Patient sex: F
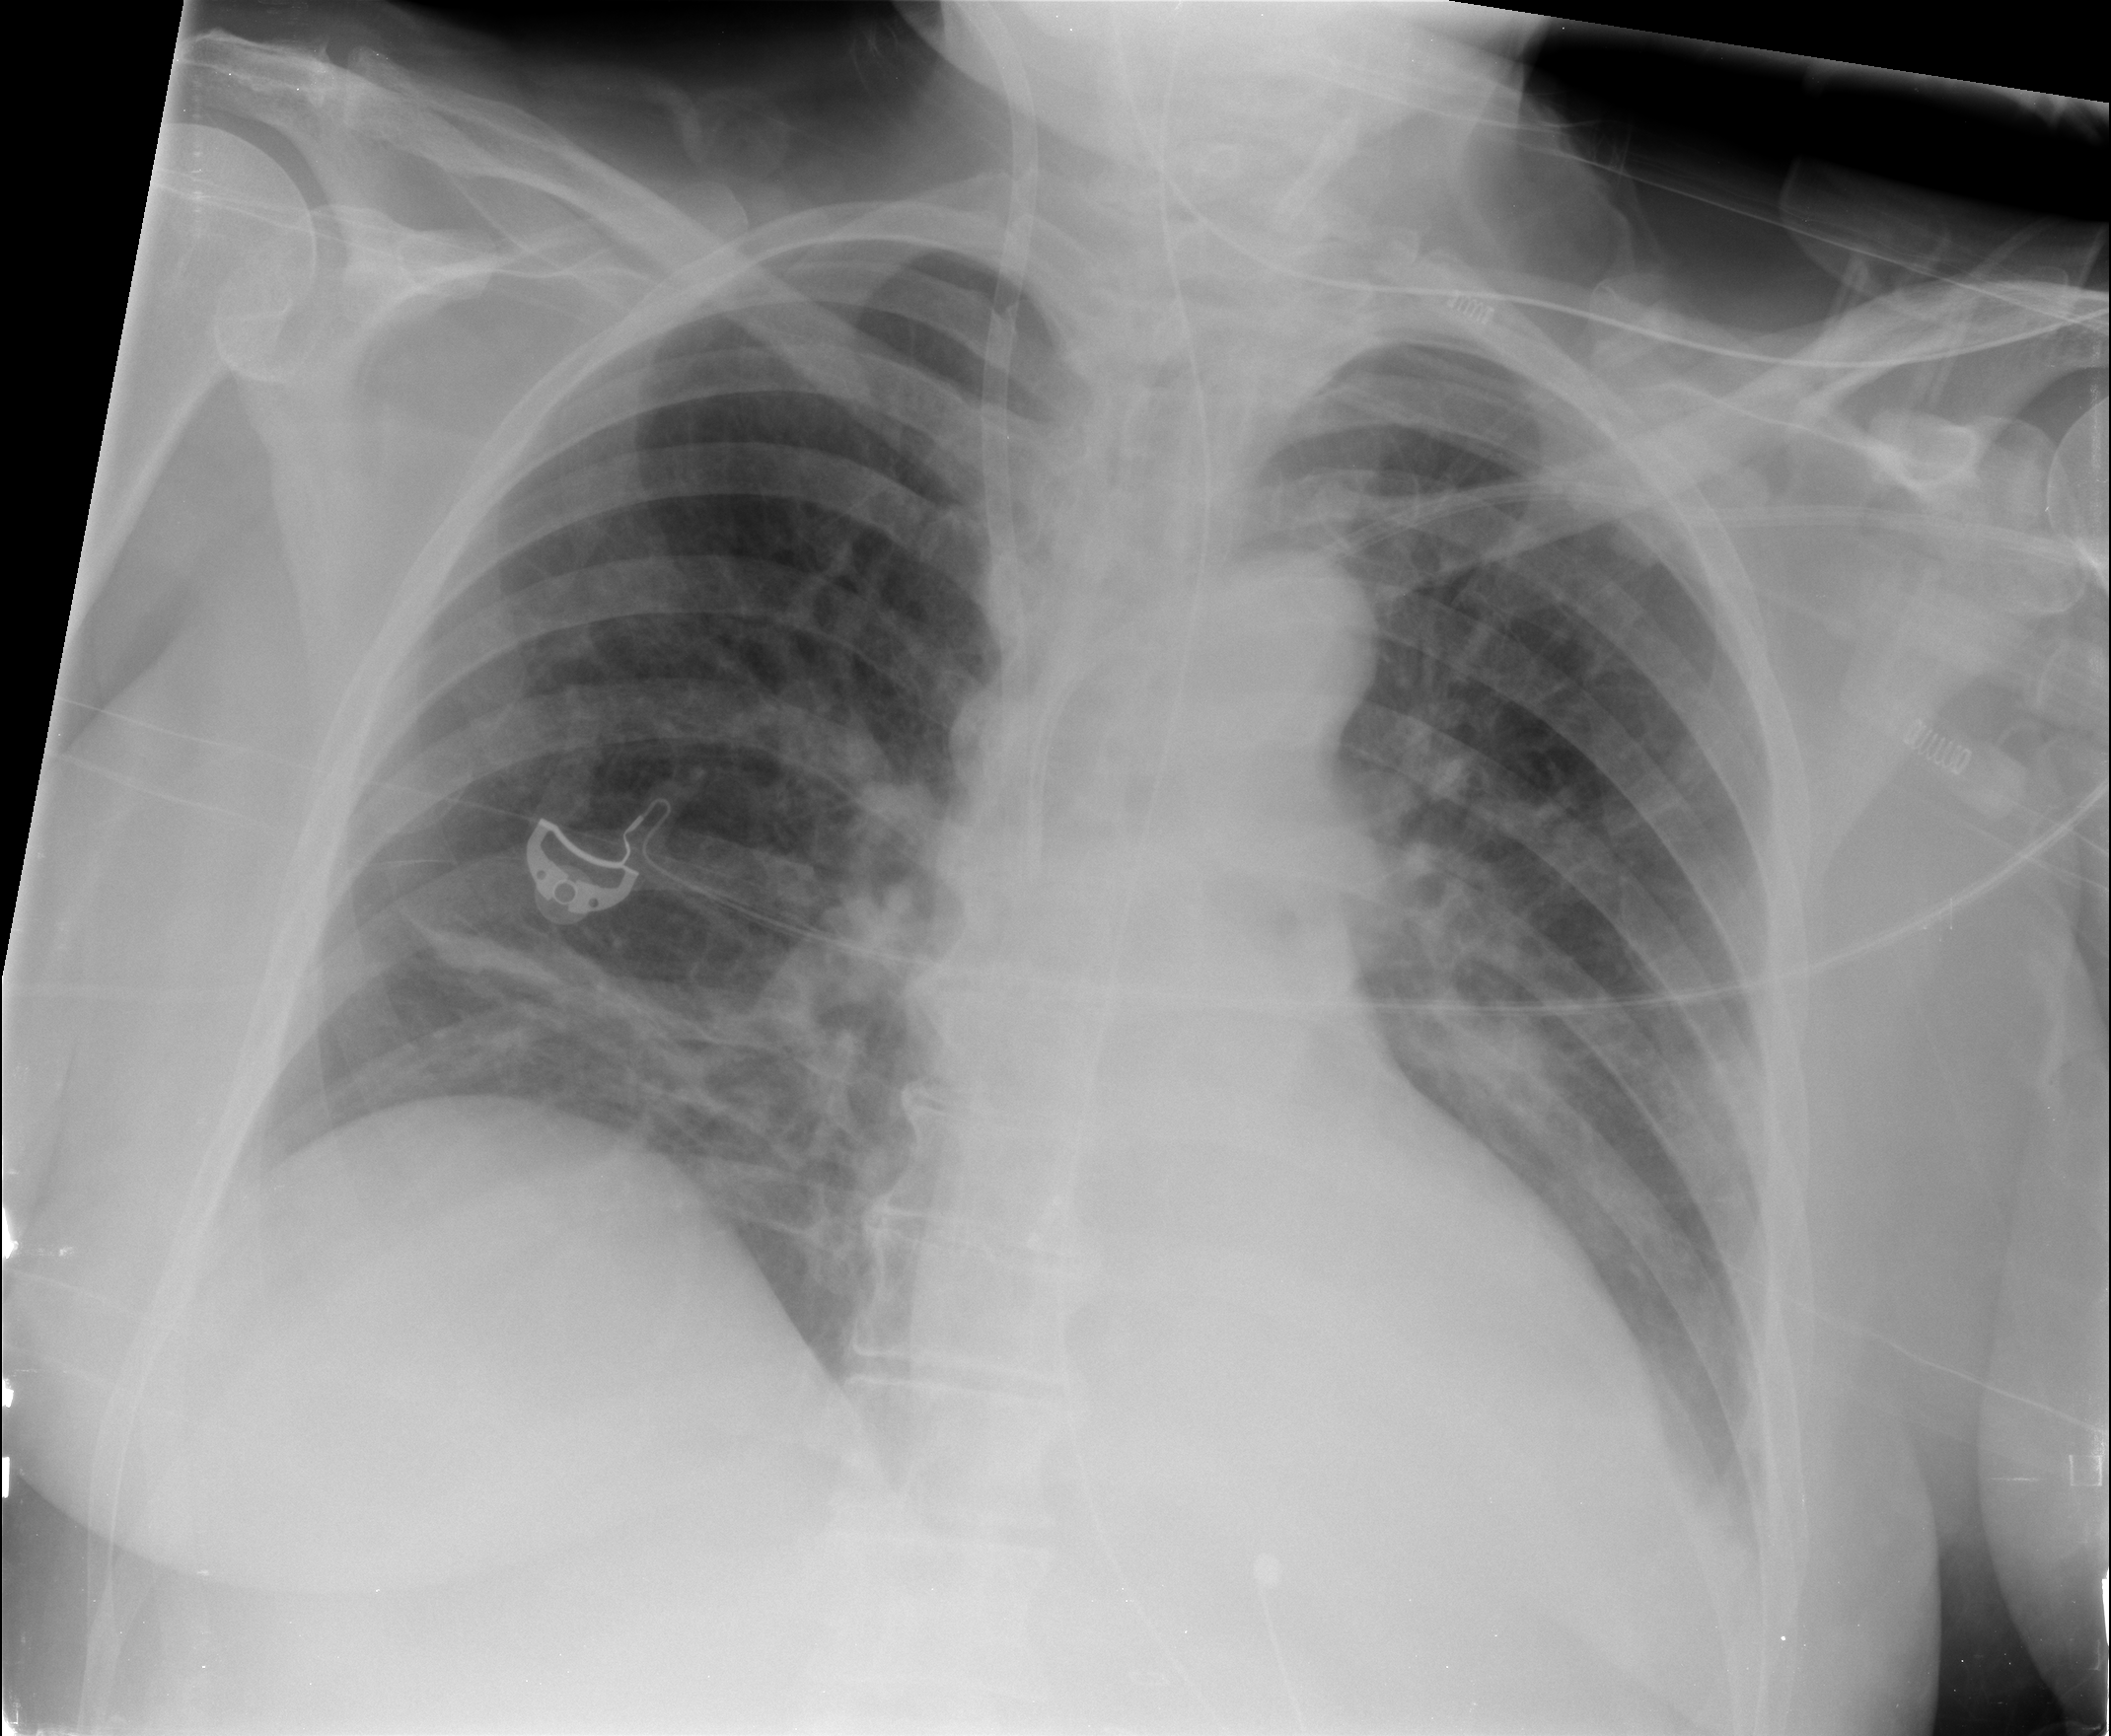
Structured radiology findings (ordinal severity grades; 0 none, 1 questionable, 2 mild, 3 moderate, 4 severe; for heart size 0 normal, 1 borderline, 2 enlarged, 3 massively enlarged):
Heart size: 2
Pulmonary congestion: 1
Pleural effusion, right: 0
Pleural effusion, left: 1
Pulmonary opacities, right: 0
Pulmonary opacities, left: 0
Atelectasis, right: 2
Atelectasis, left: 0